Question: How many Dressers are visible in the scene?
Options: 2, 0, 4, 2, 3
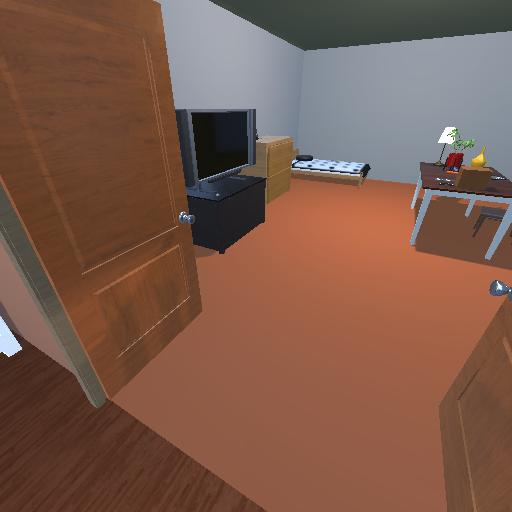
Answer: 2